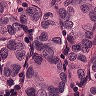
Metastatic tissue present: yes